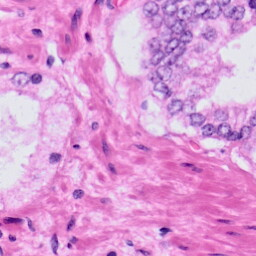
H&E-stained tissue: Prostate